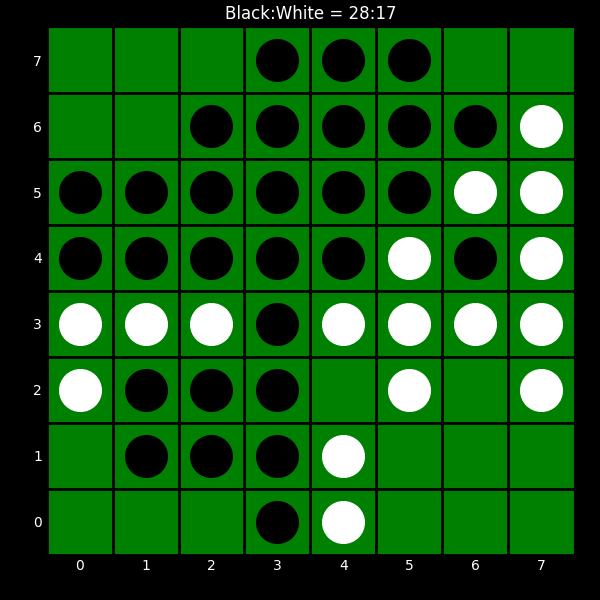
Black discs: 28
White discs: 17